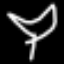
Label: leaf